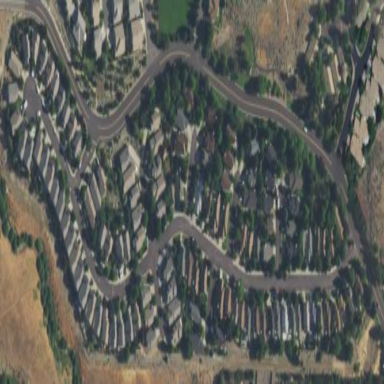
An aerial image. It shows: Residential area composed of single-family homes.